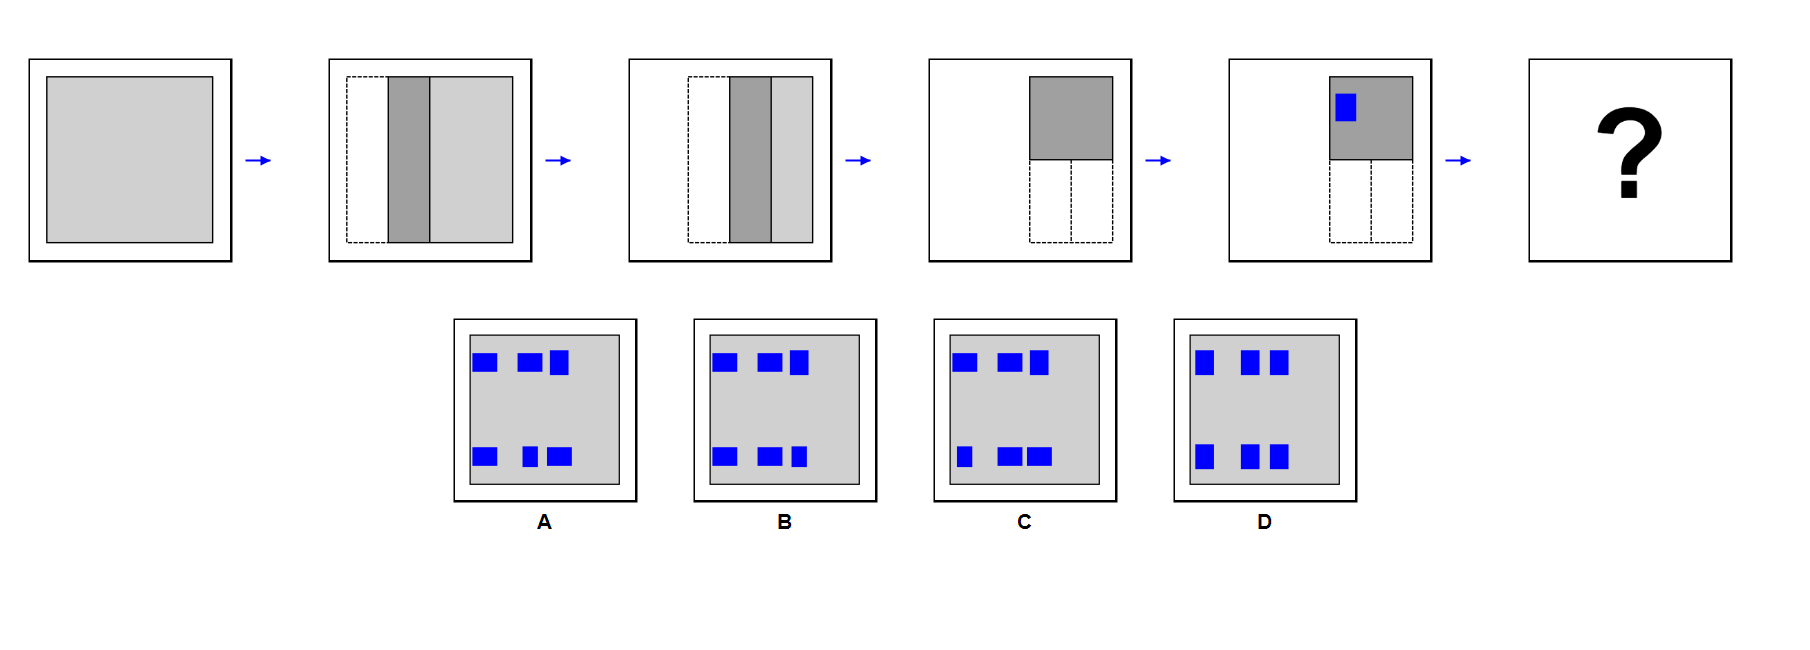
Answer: D